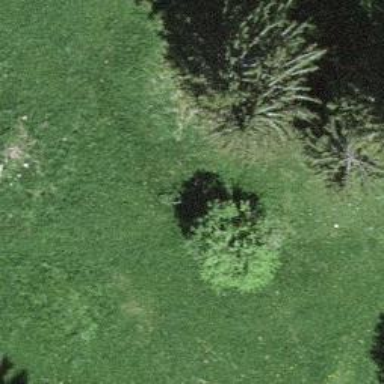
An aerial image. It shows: Single tag "natural: tree."